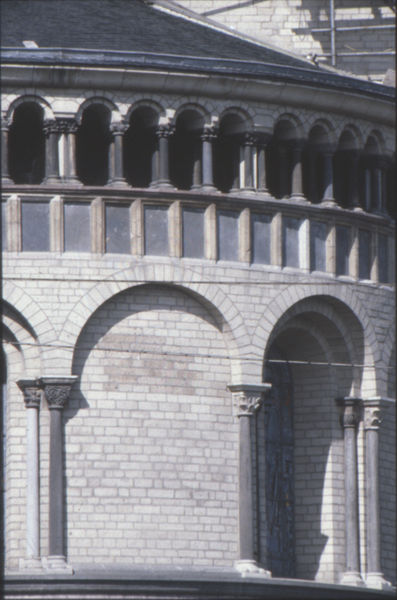
Titel: St. Gereon in Köln
Standort: Köln, St. Gereon (EU - D - NRW)
Schlagwörter: blau, fenster, grau, schwarz, säulen, tür, dach, gebäude, muster, architektur, sockel, steine, kirche, rund, turm, bogen, fassade, zwei, mauer, backstein, rundbogen, kuppel, tor, foto, fotografie, bögen, eingang, gang, gerüst, blind, torbogen, mauerwerk, kapitelle, kapitell, reihen, ziegelsteine, doppelsäulen, mauern, mittelalter, romanik, chor, korinthisch, kapitel, bauwerk, rondell, romanisch, torbögen, rundbau, coloseum, köln, leitung, scheinarchitektur, museumsinsel, colosseum, ziegelsteien, säulen stein